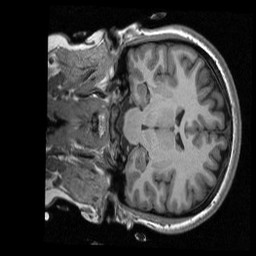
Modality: T1w
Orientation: coronal
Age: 23
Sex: female
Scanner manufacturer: siemens
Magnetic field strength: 3 T
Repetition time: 2.3 s
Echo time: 0.00298 s